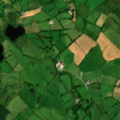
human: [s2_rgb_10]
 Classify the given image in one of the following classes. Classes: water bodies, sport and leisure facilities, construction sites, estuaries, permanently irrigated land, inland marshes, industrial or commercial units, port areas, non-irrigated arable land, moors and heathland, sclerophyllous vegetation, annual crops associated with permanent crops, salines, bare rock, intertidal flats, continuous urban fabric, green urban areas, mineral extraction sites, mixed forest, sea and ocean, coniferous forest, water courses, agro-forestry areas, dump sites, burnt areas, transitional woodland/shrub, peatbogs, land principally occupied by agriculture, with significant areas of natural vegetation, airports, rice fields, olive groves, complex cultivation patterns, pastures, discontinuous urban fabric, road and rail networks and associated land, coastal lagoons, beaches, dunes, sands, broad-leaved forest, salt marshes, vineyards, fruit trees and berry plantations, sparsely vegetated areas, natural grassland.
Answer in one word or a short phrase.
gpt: pastures, peatbogs